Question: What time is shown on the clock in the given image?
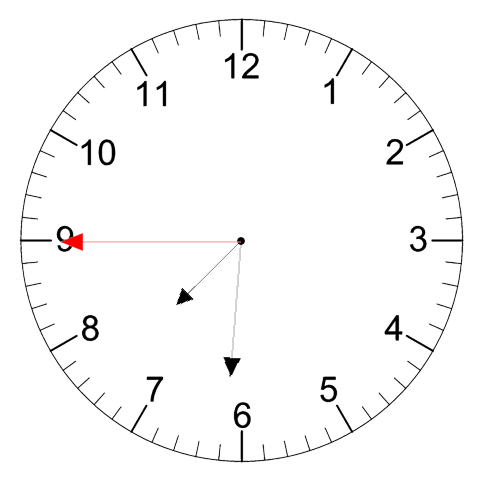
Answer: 07:30:45